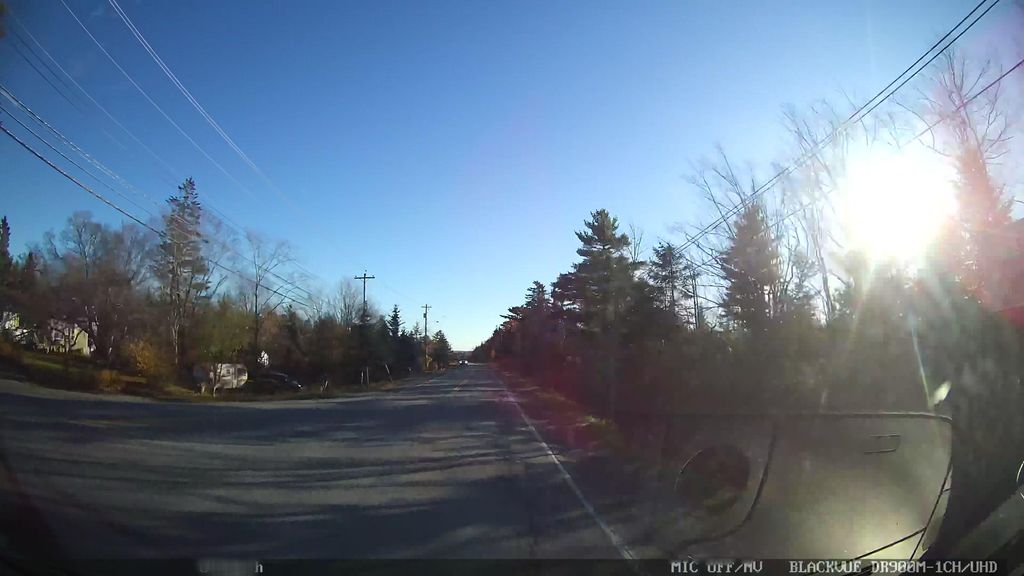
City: halifax